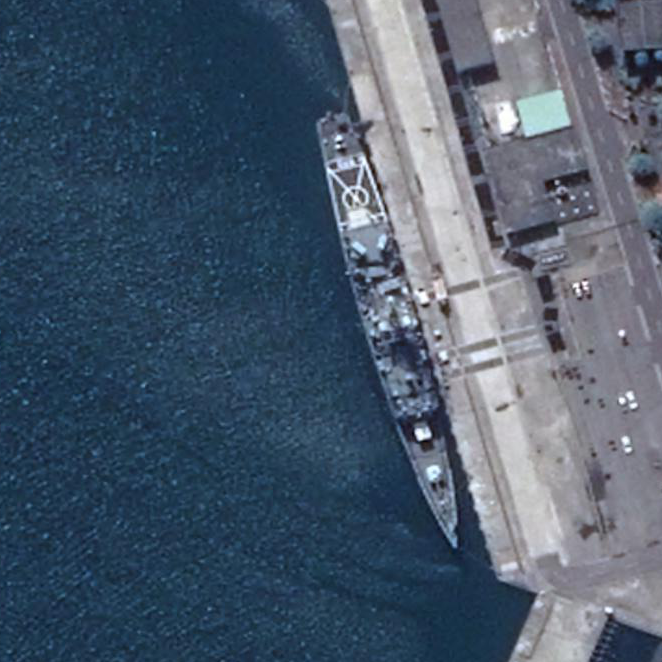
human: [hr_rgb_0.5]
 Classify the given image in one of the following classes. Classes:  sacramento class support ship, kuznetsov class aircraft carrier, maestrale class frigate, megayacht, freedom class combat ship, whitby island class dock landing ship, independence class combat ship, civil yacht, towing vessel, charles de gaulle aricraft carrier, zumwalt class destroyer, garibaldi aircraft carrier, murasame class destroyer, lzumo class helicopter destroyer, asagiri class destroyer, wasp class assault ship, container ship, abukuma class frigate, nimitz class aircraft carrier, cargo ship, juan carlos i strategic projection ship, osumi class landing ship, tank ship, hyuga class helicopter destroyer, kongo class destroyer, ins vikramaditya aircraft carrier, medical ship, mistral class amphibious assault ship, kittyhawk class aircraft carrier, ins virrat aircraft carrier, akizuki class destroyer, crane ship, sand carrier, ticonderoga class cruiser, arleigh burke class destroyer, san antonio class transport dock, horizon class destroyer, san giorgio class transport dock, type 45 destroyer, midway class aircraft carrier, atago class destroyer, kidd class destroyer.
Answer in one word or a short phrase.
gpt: Kidd class destroyer